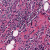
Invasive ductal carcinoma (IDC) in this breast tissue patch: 1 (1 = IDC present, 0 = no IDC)